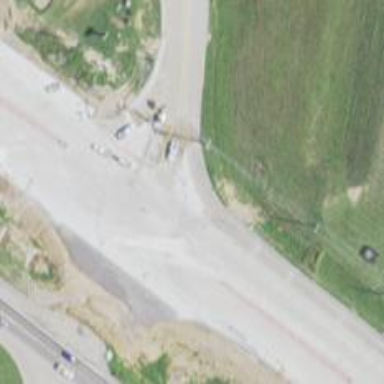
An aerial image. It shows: Primary link highway.